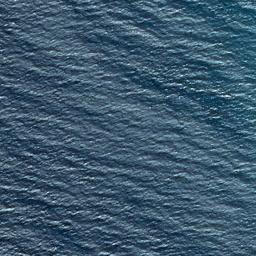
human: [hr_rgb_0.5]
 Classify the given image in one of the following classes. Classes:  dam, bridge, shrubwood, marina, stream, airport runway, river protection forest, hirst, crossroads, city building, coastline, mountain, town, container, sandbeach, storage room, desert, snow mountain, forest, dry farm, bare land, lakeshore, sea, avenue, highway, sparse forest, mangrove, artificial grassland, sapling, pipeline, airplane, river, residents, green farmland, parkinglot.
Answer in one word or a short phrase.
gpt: sea